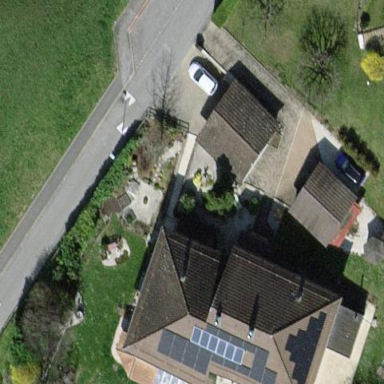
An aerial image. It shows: Detached building with hipped roof.